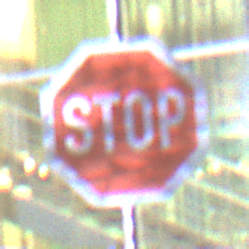
Verkehrszeichen: Stop
Umgebung: Outdoor, Urban
Tageszeit: Night
Wetter: PartlyCloudy
Licht: Artificial
Jahreszeit: NotSpecified
Kontrast: HighContrast